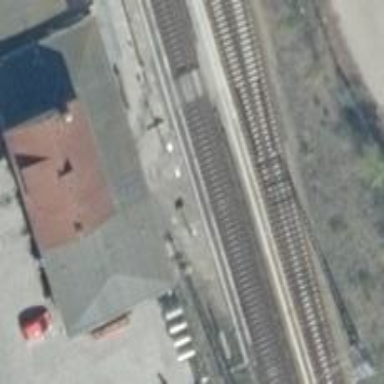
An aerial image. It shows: Platform with shelter for public transport. It is railway platform.